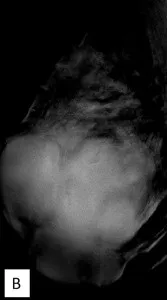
(A-D) The mediolateral oblique position of digital breast tomosynthesis demonstrated improvement in sharpness and internal septa of the large mass; it measured 7.8 cm x 9.1 cm x 7.4 cm in size, with irregular margins and multiple lobulations. Breast Imaging-Reporting and Data System (BI-RADS) 4A.
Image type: radiology (x_ray)